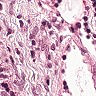
Metastatic tissue present: no